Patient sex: M
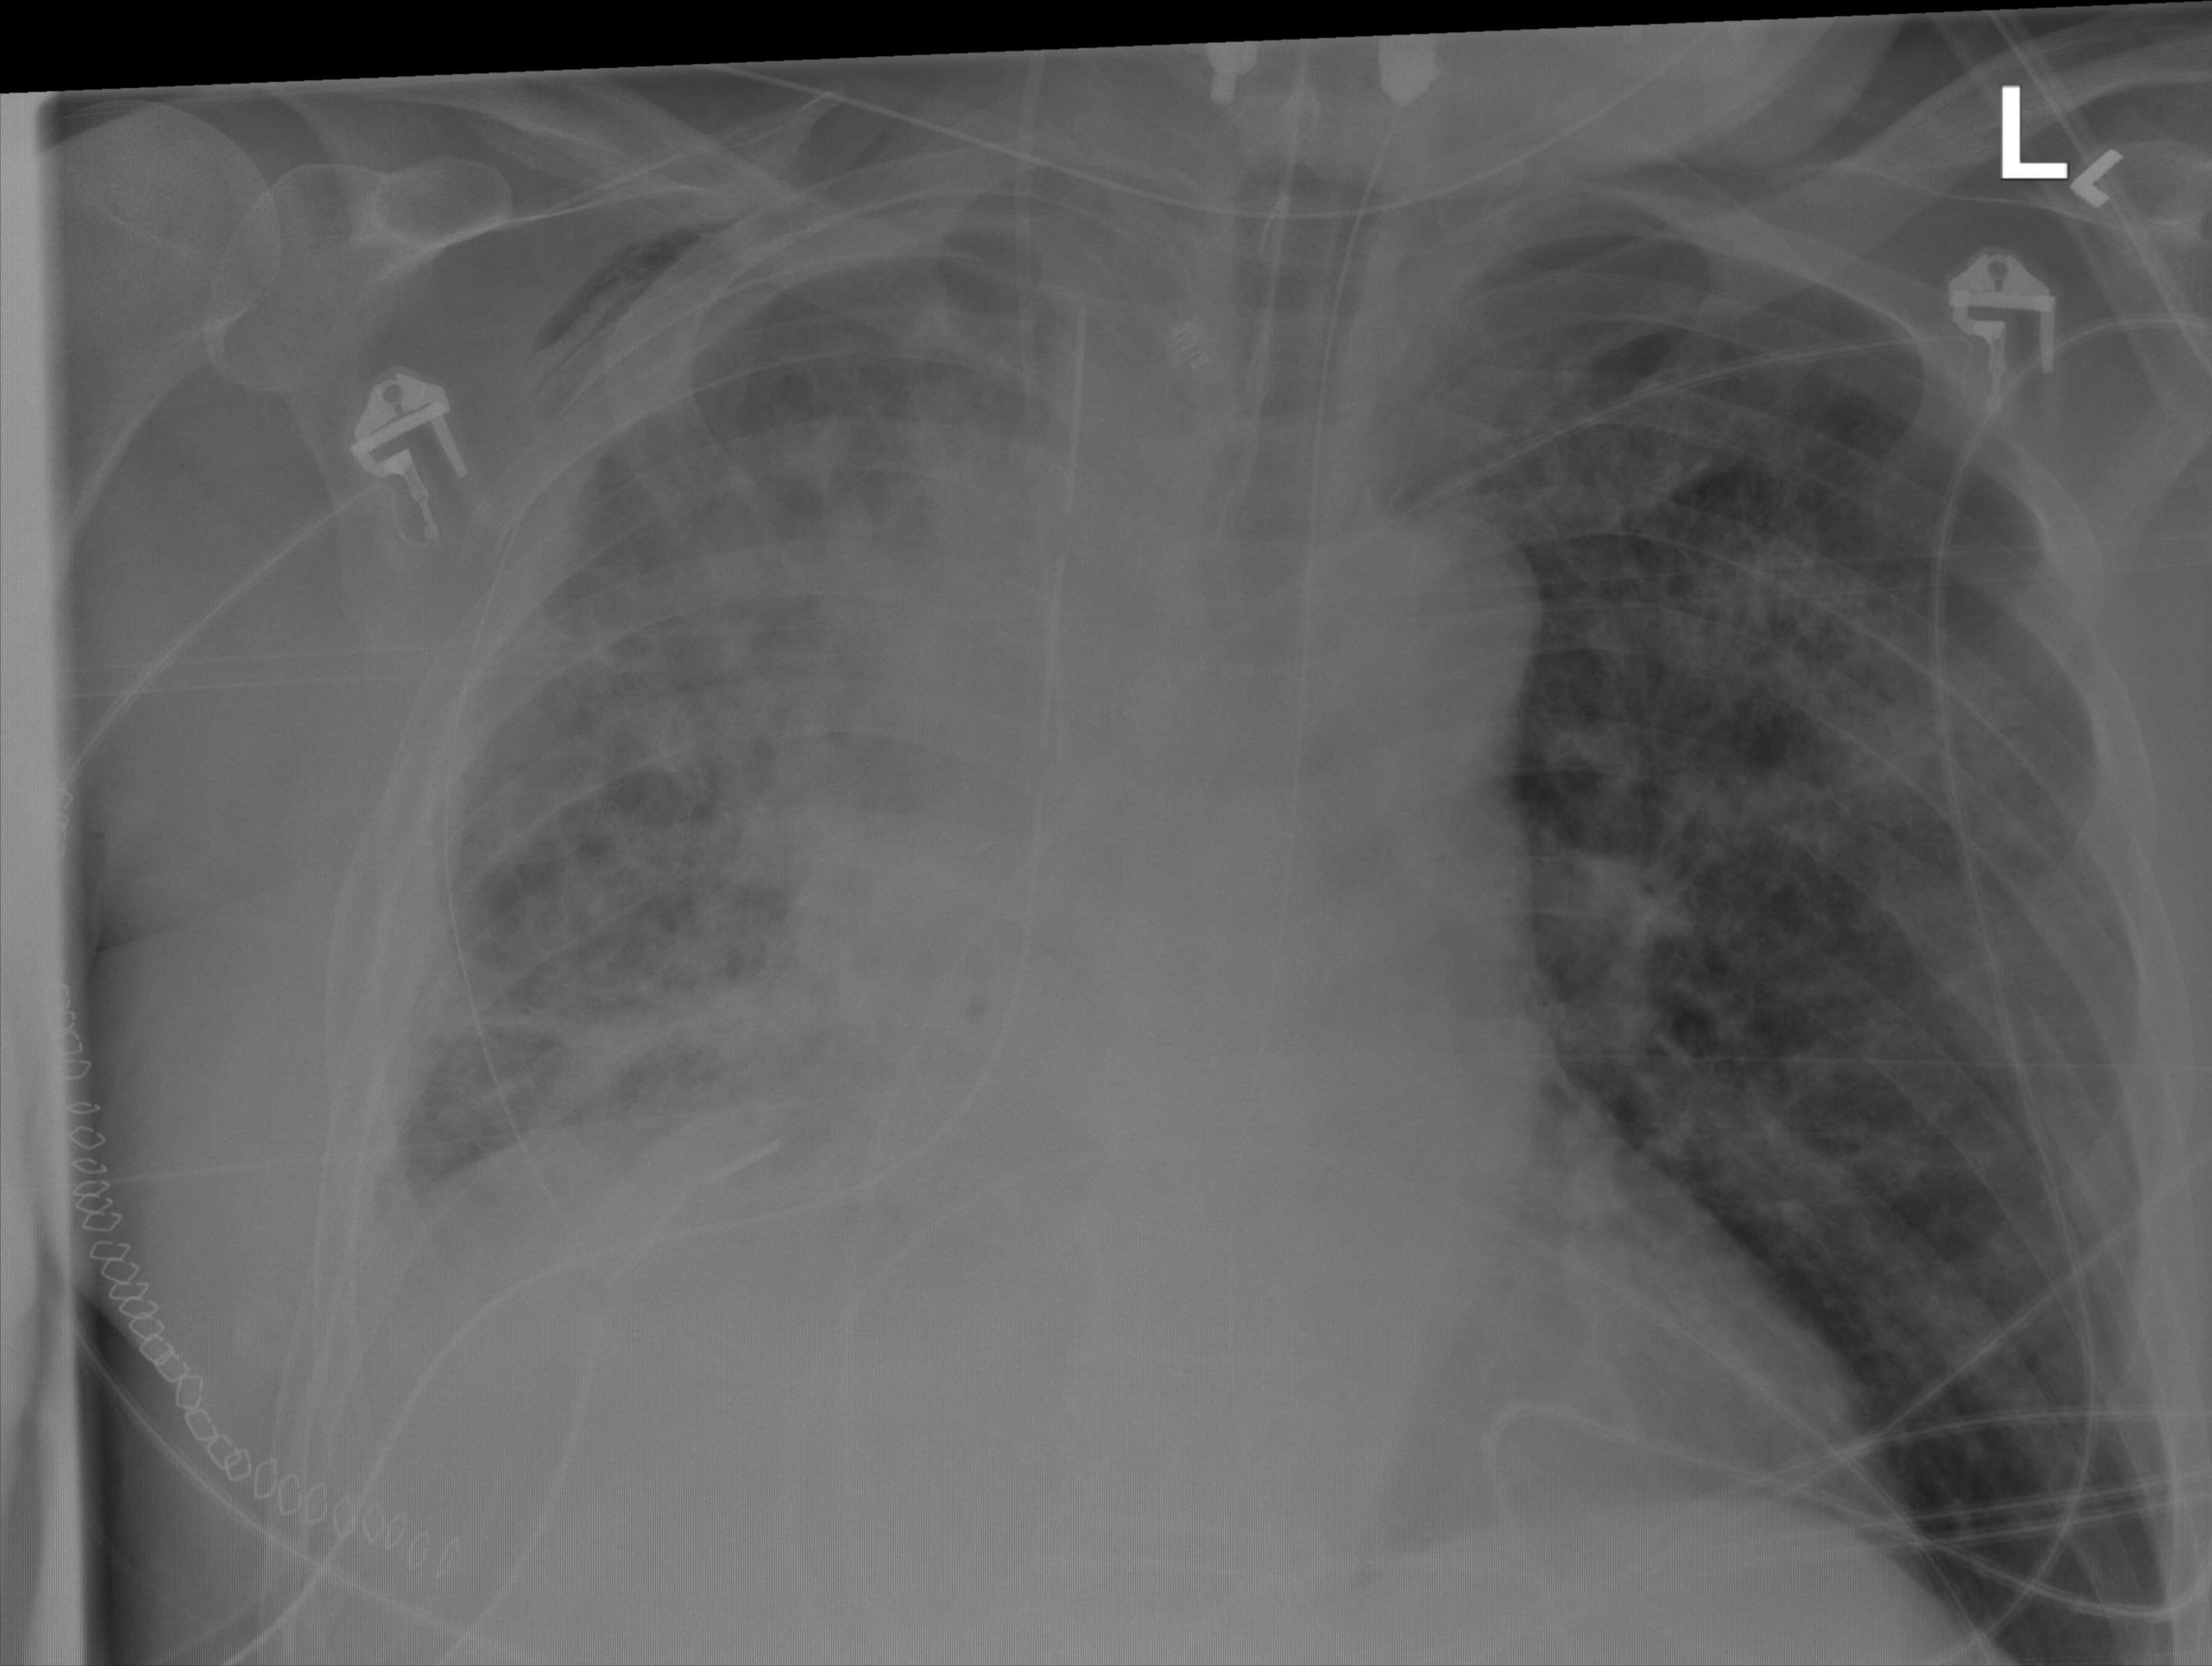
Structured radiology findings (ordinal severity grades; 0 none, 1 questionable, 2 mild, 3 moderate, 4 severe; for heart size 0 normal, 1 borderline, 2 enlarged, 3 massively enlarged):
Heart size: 1
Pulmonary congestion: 0
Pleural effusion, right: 2
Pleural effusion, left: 0
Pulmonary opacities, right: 4
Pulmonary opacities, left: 3
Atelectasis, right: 3
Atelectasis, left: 0